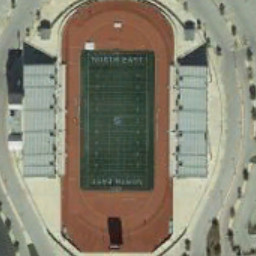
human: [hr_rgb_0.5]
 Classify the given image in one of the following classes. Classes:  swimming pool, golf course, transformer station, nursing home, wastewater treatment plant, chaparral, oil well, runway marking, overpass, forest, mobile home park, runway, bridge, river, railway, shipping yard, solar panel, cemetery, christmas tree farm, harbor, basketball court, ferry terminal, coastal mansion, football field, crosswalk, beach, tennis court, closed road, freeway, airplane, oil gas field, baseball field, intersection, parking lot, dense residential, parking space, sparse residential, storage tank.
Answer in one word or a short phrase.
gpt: football field